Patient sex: F
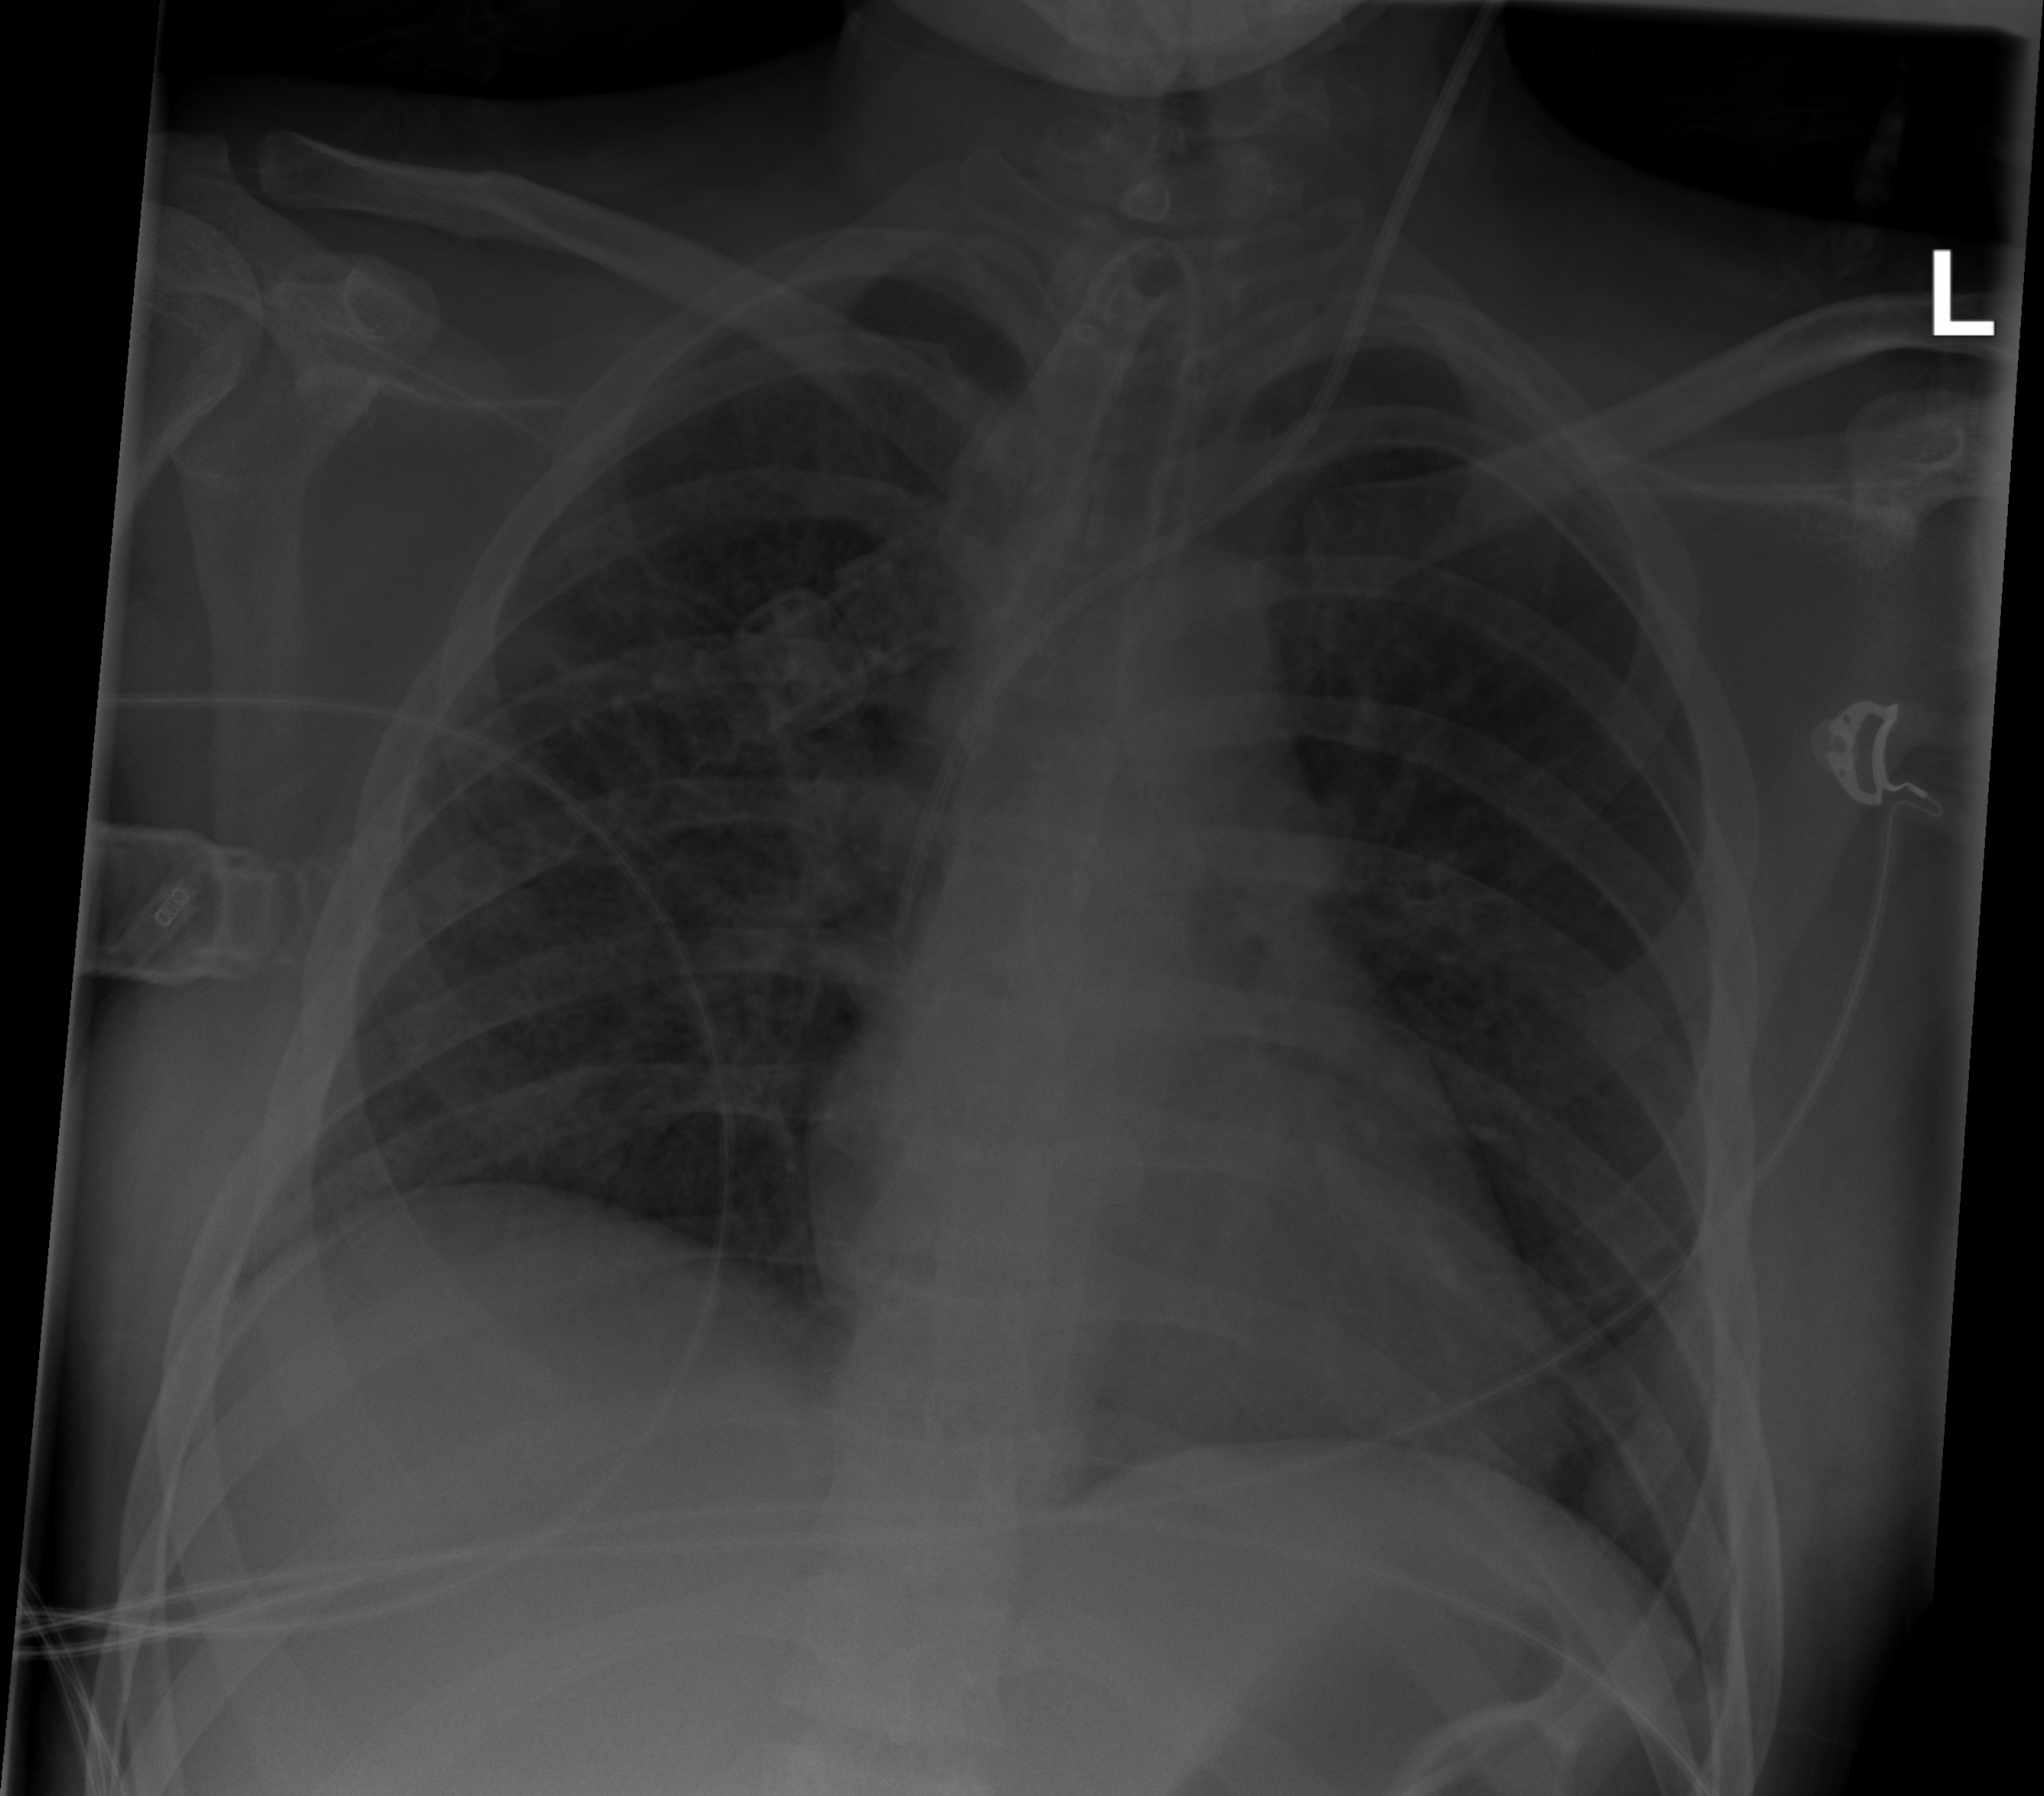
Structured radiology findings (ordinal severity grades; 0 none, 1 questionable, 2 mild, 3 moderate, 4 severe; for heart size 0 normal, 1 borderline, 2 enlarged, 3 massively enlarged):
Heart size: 0
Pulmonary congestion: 2
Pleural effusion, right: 0
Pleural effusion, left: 0
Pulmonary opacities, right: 2
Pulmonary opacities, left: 0
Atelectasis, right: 2
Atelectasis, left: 0